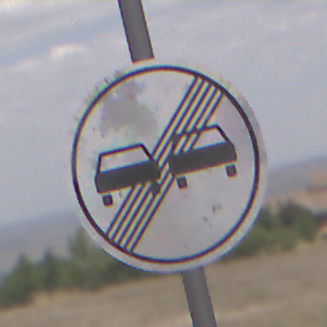
Verkehrszeichen: EndeUeberholverbot
Umgebung: Outdoor, Nature
Tageszeit: Midday
Wetter: PartlyCloudy
Licht: Natural
Jahreszeit: NotSpecified
Kontrast: HighContrast